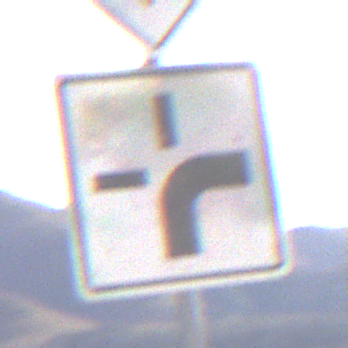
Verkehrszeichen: VerlaufVorfahrtsstrasse3
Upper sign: Vorfahrtsstrasse
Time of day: MorningAfternoon
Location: Outdoor (Nature)
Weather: PartlyCloudy
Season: NotSpecified
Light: Natural